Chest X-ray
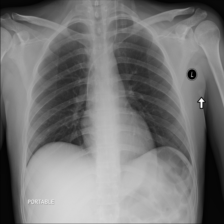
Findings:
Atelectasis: negative
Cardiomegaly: negative
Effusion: negative
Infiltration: negative
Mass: negative
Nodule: negative
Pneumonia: negative
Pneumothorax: negative
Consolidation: negative
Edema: negative
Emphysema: negative
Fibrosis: negative
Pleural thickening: negative
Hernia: negative